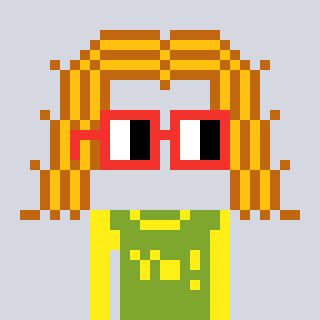
a pixel art character with square red glasses, a hair-shaped head and a slimegreen-colored body on a cool background